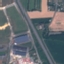
Land use / land cover: Highway